Question: I am developing an winforms application in VS 2010 to retrive data from Sql Server or MySql to Sql Server or MySql.
My design is something like this.

So here I am storing all values of connection string in Sql Server database table in separate column.
I am able to get the required fields and validate them, test them and store it in database but I am stuck at how to get the stored connection string at runtime to work and how to use the last selected connection string?
guidance please.
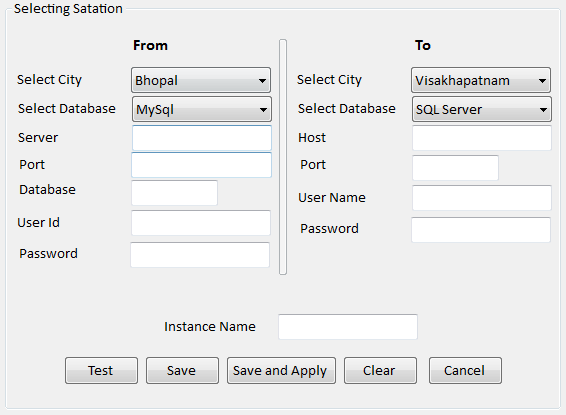
Answer: Your config file might have a connectionStrings section like this:
'''
<connectionStrings>
<add name="ConnectionNumberOne"
connectionString="Data Source=ds;Initial Catalog=DB;Integrated Security=True"
providerName="System.Data.SqlClient" />
<add name="ConnectionNumberTwo"
connectionString="Data Source=ds2;Initial Catalog=DB2;Integrated Security=True"
providerName="System.Data.SqlClient" />
</connectionStrings>
'''
You can read the connection string thusly:
'''
var connectionOne = System.Configuration.ConfigurationManager.ConnectionStrings["ConnectionNumberOne"];
var connectionTwo = System.Configuration.ConfigurationManager.ConnectionStrings["ConnectionNumberTwo"];
'''
And you can save the connection string as well:
'''
Configuration config = ConfigurationManager.OpenExeConfiguration(ConfigurationUserLevel.None);
config.ConnectionStrings.ConnectionStrings["ConnectionNumberOne"].ConnectionString = //CONCATINATE YOUR FIELDS TOGETHER HERE
config.Save(ConfigurationSaveMode.Modified, true);
ConfigurationManager.RefreshSection("connectionStrings");
'''